Question: I been trying for over 2 hours to import timestamp from zap2it.com link to my google spreasheet.
I am trying to importxml from.
<URL>
I am tryign to import

'''
=importxml("http://affiliate.zap2it.com/tvlistings/ZCGrid.do?aid=dish&pkg=<PHONE>&fromProvider=true&zipcode=78238&x=52&y=18"&B1,"//body//div[3]/div/div/div[3]/div/div")
'''
I was able to improve and get better results
'''
//body//div[3]/div/div/div[1]//*
'''
but it shows timestamp from all over the page. not exactly what I need.
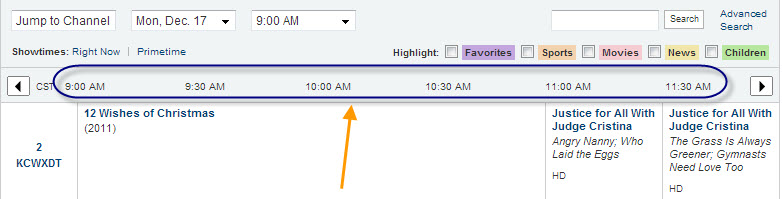
Answer: I think you'll get better results if you use the 'id' and 'class' attributes that are extensively used in the document. The material you want looks like this in the source (you can use any browser-based debugging tool to find it; I used the 'Web Inspector' in Safari); I have indented to make the structure more visible, and fixed some well-formedness errors in one of the 'a' elements (missing whitespace between attribute-value pairs).
'''
<div class="zc-tn" id="zc-tn-top">
<div class="zc-tn-i">
<a href="ZCGrid.do?fromTimeInMillis=1355781600000"
class="zc-tn-l"
title="Move the grid three hours earlier"></a>
<div class="zc-tn-c">
<span class="zc-tn-z"
title="Central Standard Time">CST</span>
<div class="zc-tn-t">7:00 PM</div>
<div class="zc-tn-t">7:30 PM</div>
<div class="zc-tn-t">8:00 PM</div>
<div class="zc-tn-t">8:30 PM</div>
<div class="zc-tn-t">9:00 PM</div>
<div class="zc-tn-t">9:30 PM</div>
</div>
<a href="ZCGrid.do?fromTimeInMillis=1355803200000"
class="zc-tn-r"
title="Advance the grid three hours"></a>
</div>
</div>
'''
A simple search verifies that the value 'zc-tn-top' is indeed unique as an ID value in the document. Given that, a simple XPath expression to retrieve all the elements whose display is circled in your image is (assuming 'xhtml' is bound to the XHTML namespace):
'''
//xhtml:div[@id='zc-tn-top']//xhtml:div[@class='zc-tn-t']
'''
It looks from your question as if your XPath evaluator is namespace-challenged or namespace-oblivious, so you may need to write this as
'''
//div[@id='zc-tn-top']//div[@class='zc-tn-t']
'''